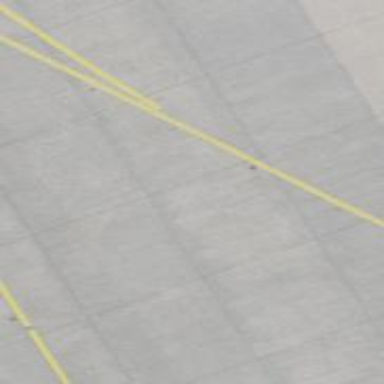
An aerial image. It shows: View of taxiway at the airport.